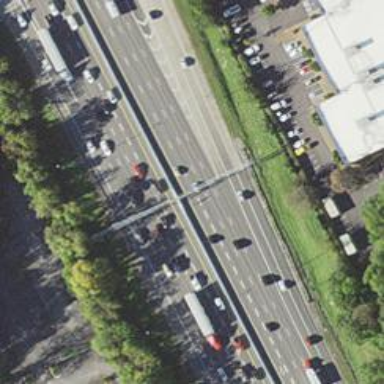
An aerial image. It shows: Motorway junction.